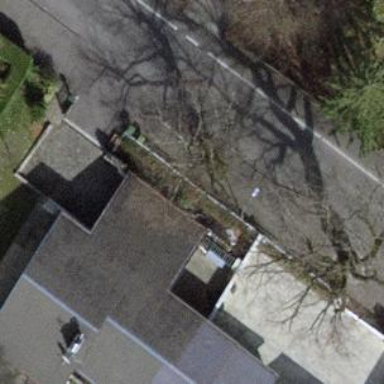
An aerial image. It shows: View of roof of building.